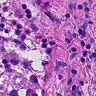
Metastatic tissue present: yes